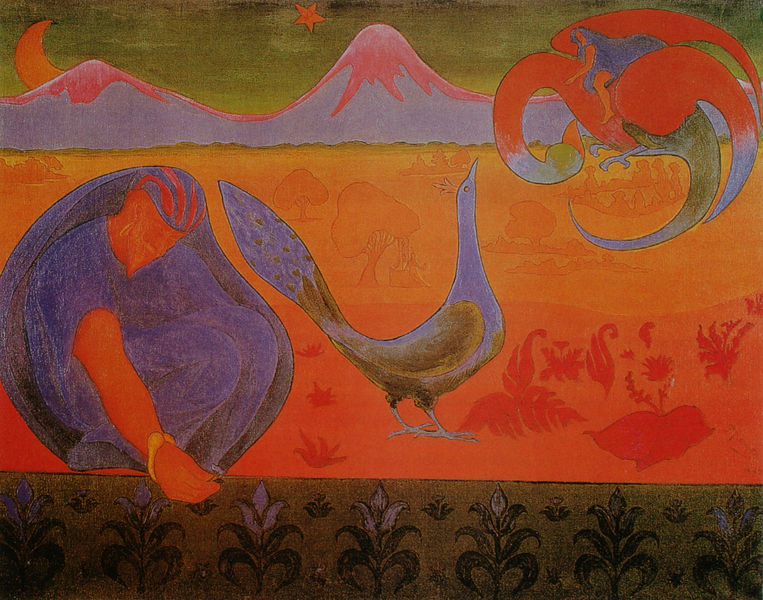
Titel: Nabi-Landschaft
Künstler: Paul Ranson
Institution: Privatbesitz
Schlagwörter: adler, baum, berg, blau, blätter, feder, gemälde, hand, himmel, mann, umhang, vogel, bäume, gelb, grün, landschaft, menschen, blume, blumen, braun, bunt, elegant, frau, hintergrund, kleid, orange, schwarz, zeichnung, blüten, dame, rot, schleier, schnee, tier, tiere, muster, ornament, bart, arm, band, federn, mensch, horizont, hügel, vögel, sonne, gold, blatt, pflanze, pflanzen, borte, rosa, fliegen, reiter, rund, garten, pflücken, umrisse, schnabel, ernte, abstrakt, berge, farben, flächen, gebirge, gletscher, modern, wüste, formen, lila, violett, figuren, luft, stene, bordüre, jugendstil, dekor, figurativ, floral, ornamente, verzierung, wandmalerei, streifen, uhr, bauer, gestalt, abstrahiert, anbau, fliessend, gauguin, kurven, mond, gemalt, orient, stern, lava, vulkan, flug, traum, halbmond, sichel, sterne, stilisiert, pfau, vereinfacht, fries, armband, iris, fasan, märchen, ohring, rouge, salamander, beet, leuchtend, huhn, femme, lilien, dekorativ, drache, lune, montagnes, eidechse, ägypten, akanthus, reitend, oiseaux, jardin, etoile, blue, paon, mind, armbandzhr, da,e, fahrradhelm, gärtnerin, medlodisch, plantes, bracelet, desert, volcan, #frau, pauon